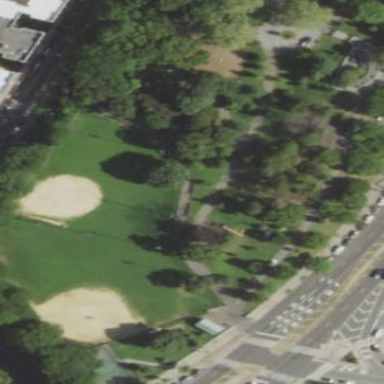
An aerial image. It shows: Baseball pitch for leisure and sports activities.